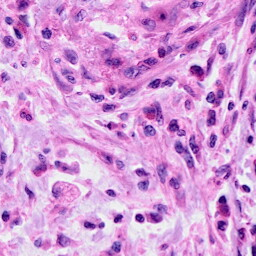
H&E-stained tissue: Cervix